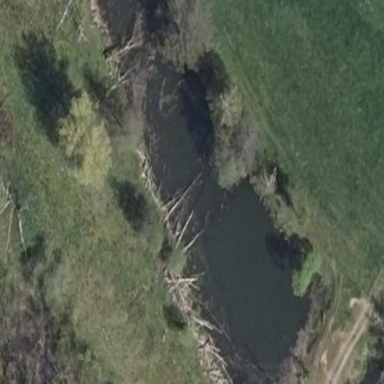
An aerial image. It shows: Oxbow water feature in natural setting.